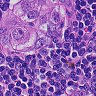
Metastatic tissue present: yes